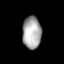
Tissue: lung
Cell type: Smooth muscle cells
Senescence score: 0.5577
Nuclear area (px): 593
Mean DAPI intensity: 168.401